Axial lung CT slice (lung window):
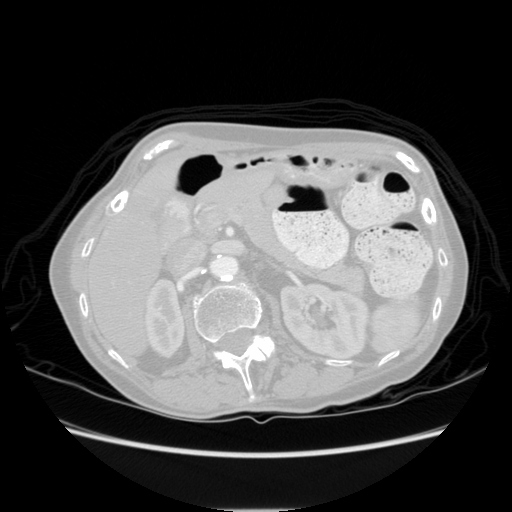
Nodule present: no